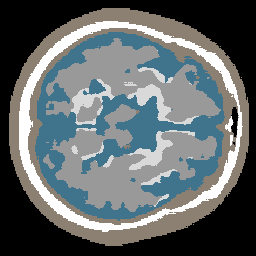
Label: no_lesion